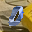
Label: 0